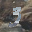
Label: 3